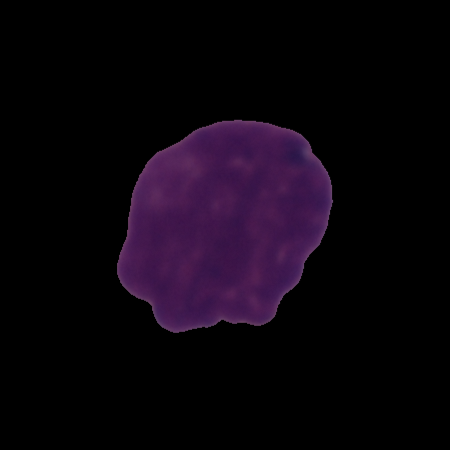
Label: cancer